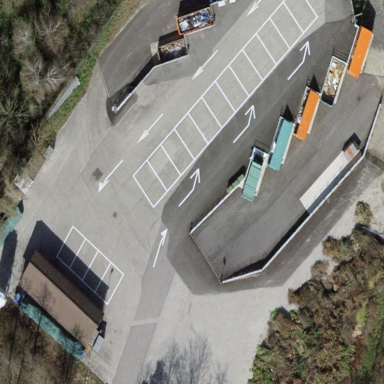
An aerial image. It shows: Recycling center for various types of waste.